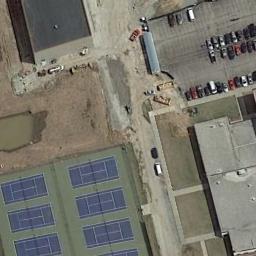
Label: tennis_court